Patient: sex M, age 35
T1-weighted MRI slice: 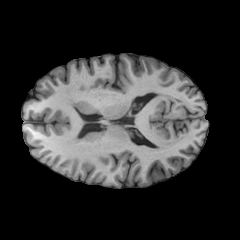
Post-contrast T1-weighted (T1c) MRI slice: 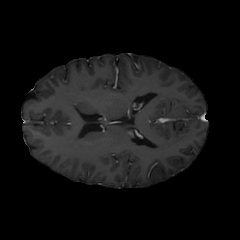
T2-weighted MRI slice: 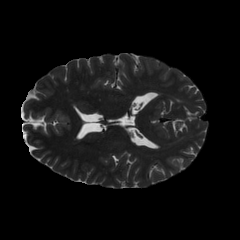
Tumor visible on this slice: no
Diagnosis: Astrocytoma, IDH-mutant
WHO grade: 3